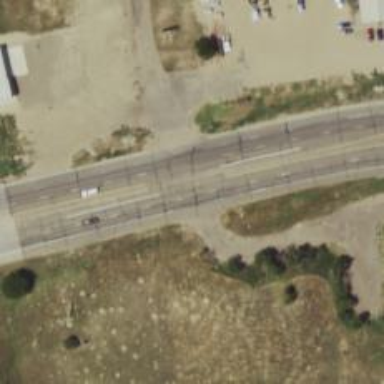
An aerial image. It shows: Trunk link highway.